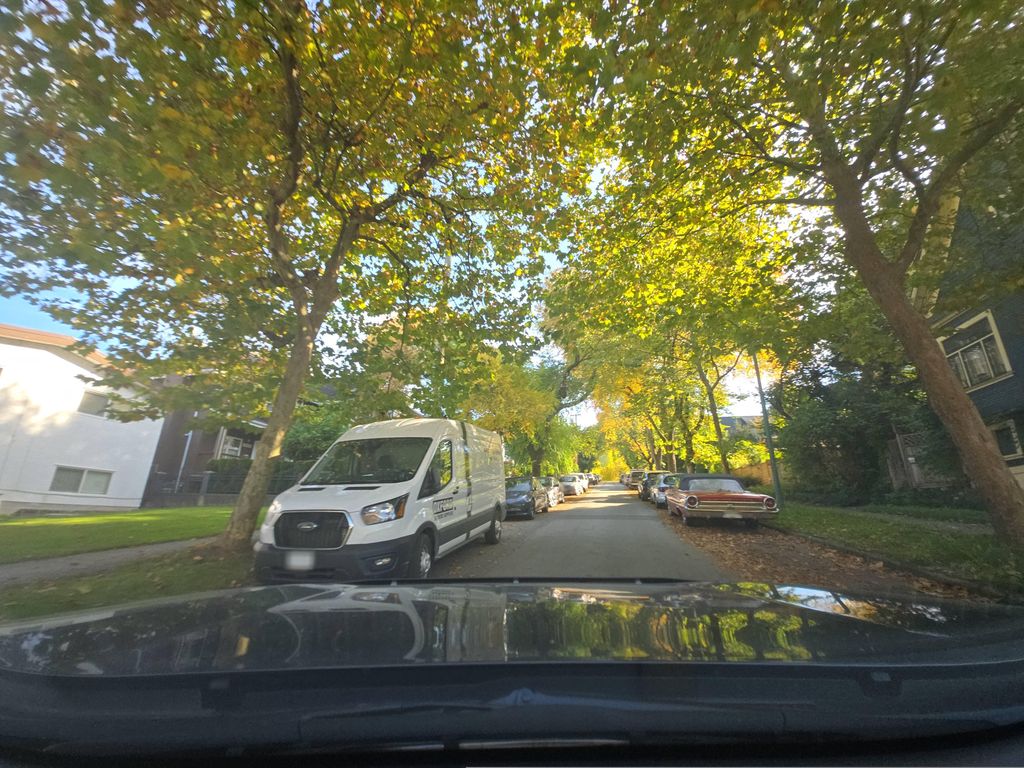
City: vancouver